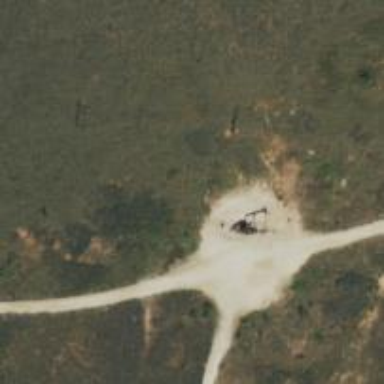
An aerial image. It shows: Petroleum well.